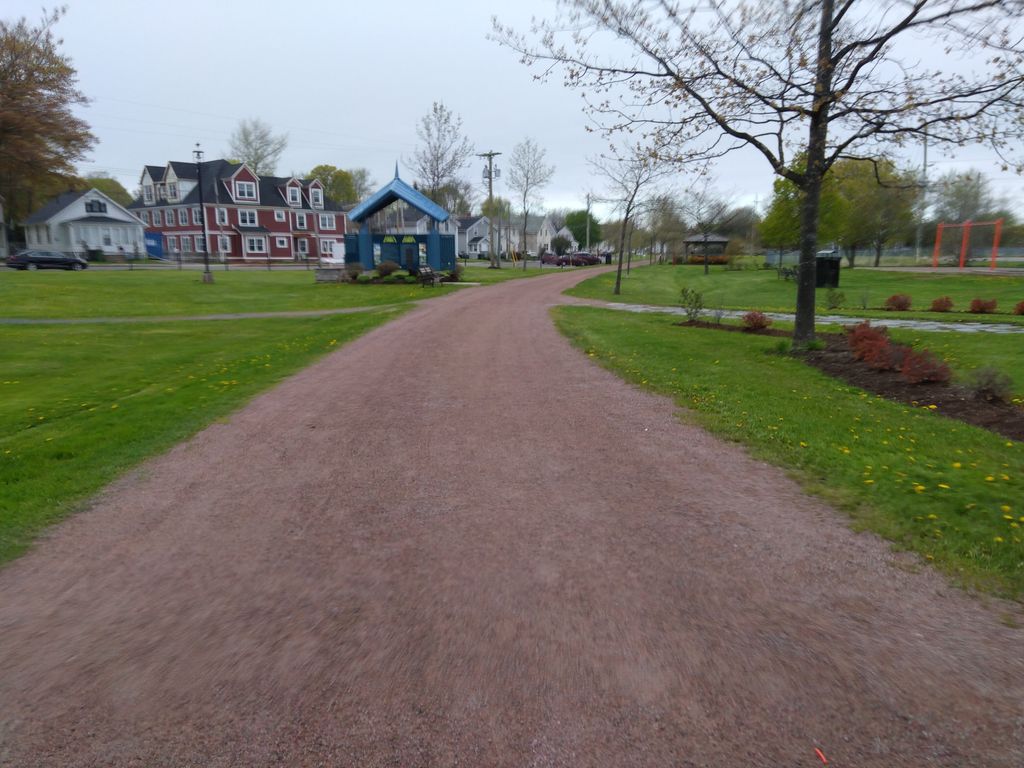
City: charlottetown